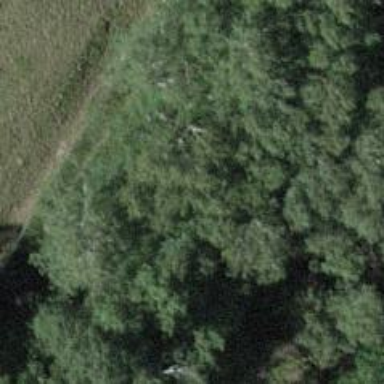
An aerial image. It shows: Path with excellent trail visibility on the ground.